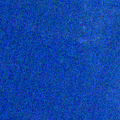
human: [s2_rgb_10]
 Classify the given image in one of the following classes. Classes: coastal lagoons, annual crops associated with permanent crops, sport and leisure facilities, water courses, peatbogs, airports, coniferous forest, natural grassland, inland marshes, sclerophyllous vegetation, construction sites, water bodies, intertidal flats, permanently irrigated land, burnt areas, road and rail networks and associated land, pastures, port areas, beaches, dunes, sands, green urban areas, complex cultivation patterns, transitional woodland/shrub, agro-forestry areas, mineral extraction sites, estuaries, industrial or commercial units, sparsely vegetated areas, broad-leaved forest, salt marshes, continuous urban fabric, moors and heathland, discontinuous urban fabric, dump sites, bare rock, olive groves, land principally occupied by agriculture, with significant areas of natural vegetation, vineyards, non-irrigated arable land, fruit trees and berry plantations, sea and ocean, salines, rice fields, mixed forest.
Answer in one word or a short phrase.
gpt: sea and ocean